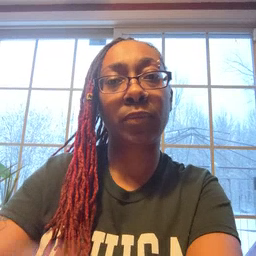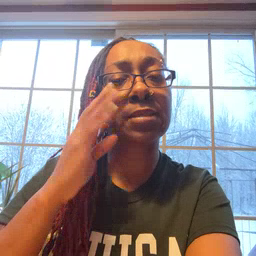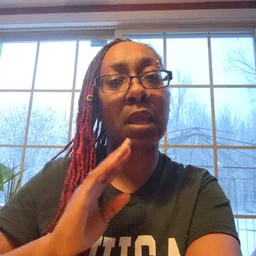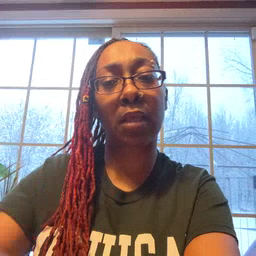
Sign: sad